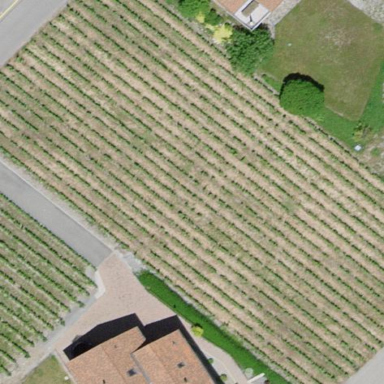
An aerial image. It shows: Beautiful vineyard in the countryside.